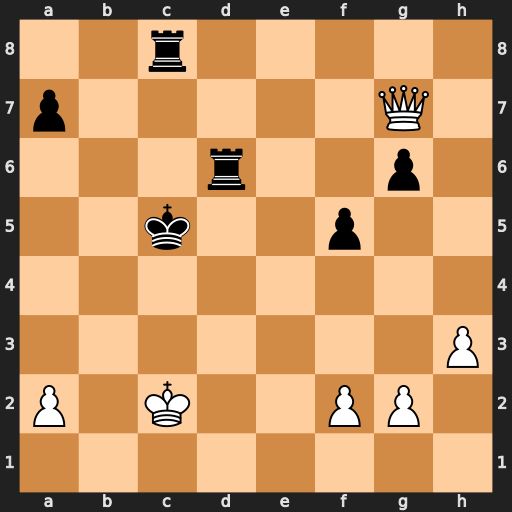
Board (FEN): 2r5/p5Q1/3r2p1/2k2p2/8/7P/P1K2PP1/8
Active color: w
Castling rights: -
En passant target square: -
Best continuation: Qc3+ Kb6 Qxc8